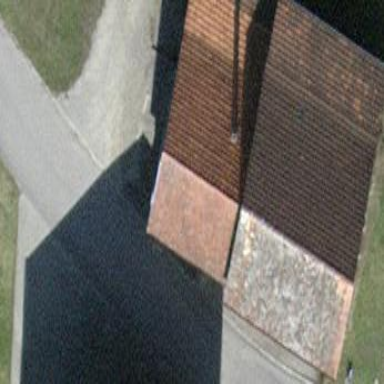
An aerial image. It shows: Gabled roof on farm auxiliary building.